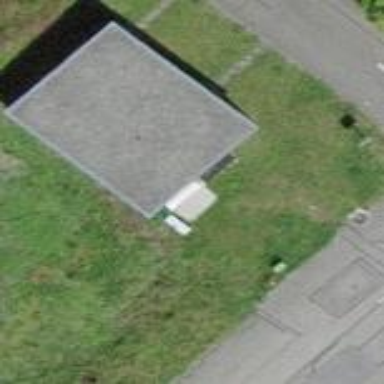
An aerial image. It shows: Service building.